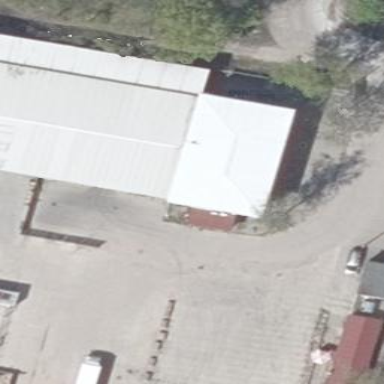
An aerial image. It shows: Industrial building.